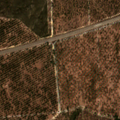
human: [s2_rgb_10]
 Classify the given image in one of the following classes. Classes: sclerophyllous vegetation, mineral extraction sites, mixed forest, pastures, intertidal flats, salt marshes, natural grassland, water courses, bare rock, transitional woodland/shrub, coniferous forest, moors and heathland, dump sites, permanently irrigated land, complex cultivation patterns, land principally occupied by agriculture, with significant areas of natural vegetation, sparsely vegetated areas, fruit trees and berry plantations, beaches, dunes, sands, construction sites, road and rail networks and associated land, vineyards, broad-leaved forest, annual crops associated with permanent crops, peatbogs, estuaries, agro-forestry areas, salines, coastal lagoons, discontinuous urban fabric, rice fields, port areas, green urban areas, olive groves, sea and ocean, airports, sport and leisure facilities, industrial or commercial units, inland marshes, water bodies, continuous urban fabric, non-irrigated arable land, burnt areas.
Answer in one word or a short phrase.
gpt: broad-leaved forest, mixed forest